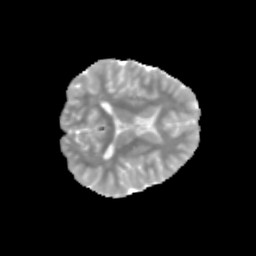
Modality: MD
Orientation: axial
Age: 11
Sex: male
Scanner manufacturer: siemens
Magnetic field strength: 3 T
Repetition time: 3.8 s
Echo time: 0.07 s